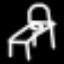
Label: bed